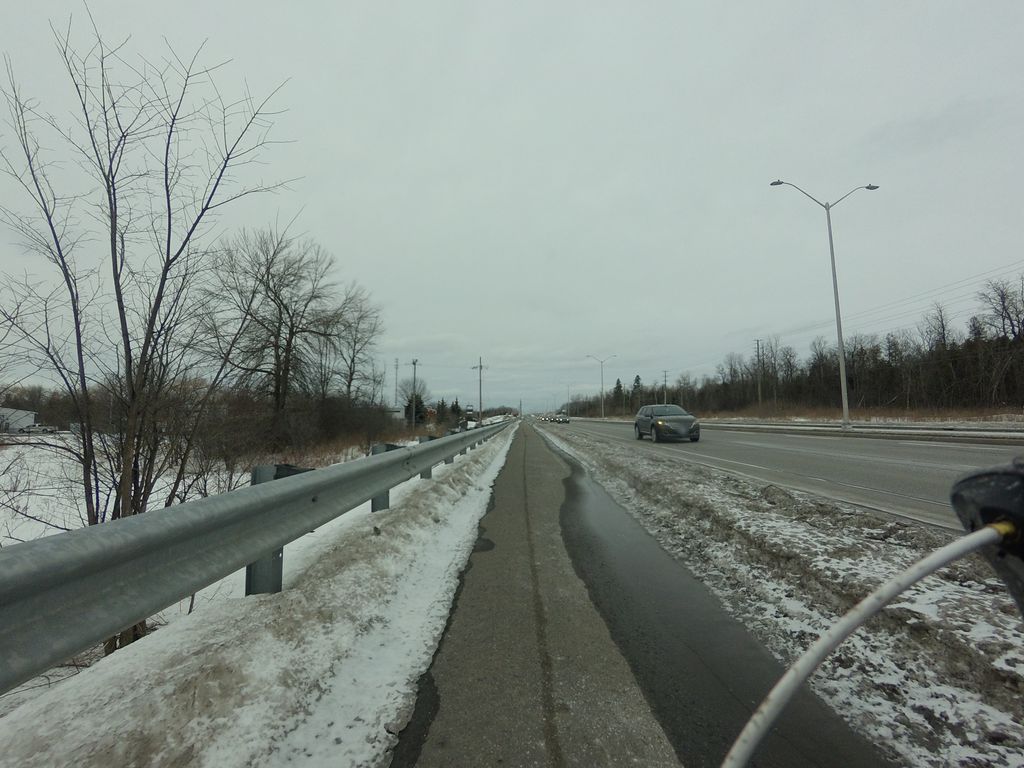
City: ottawa-gatineau